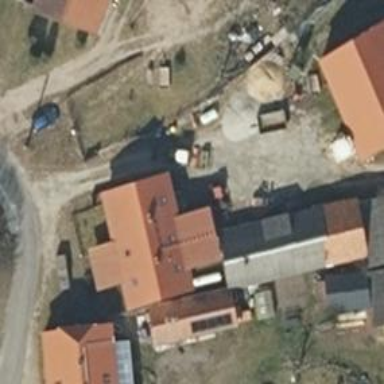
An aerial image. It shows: House with flat red roof.